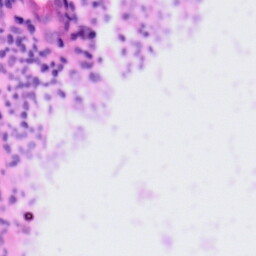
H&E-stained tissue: Tonsil